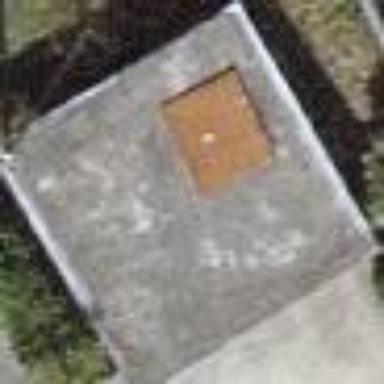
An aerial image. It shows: Garage.